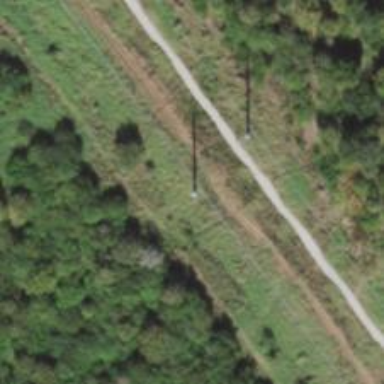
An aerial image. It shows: Power pole.